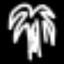
Label: palm tree